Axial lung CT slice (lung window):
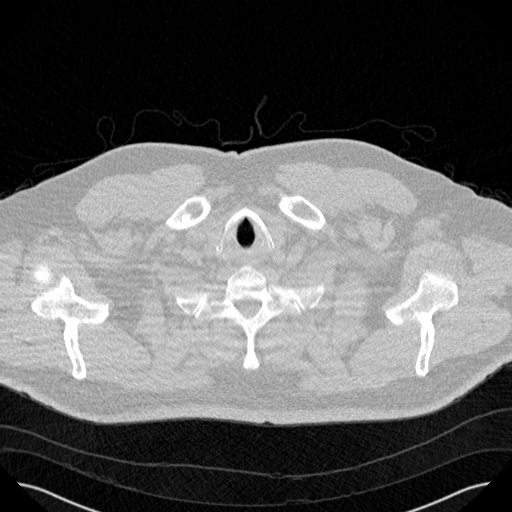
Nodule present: no